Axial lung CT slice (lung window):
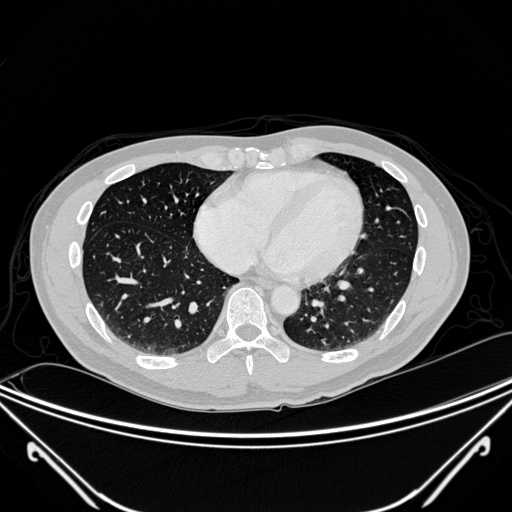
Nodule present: no